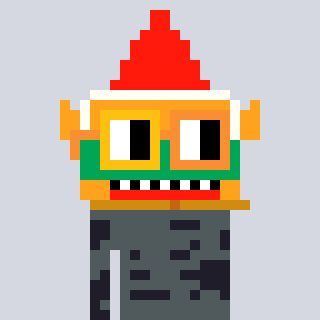
a pixel art character with square yellow and orange glasses, a gnome-shaped head and a grayscale-colored body on a cool background